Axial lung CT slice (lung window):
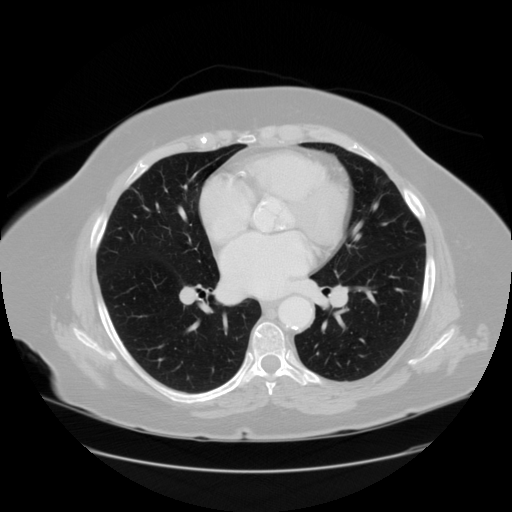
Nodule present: no